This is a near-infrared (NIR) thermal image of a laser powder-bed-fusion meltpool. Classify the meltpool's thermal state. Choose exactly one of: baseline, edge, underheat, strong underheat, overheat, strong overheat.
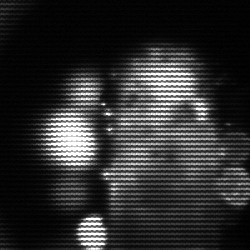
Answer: strong underheat